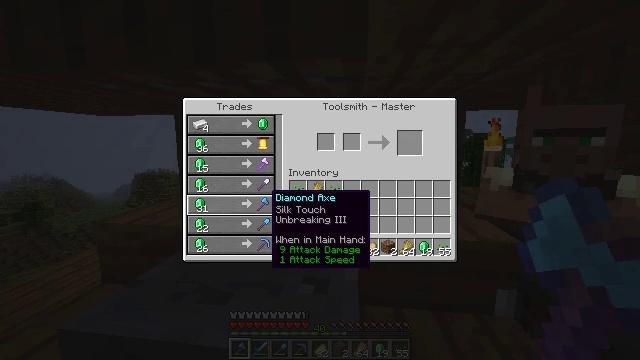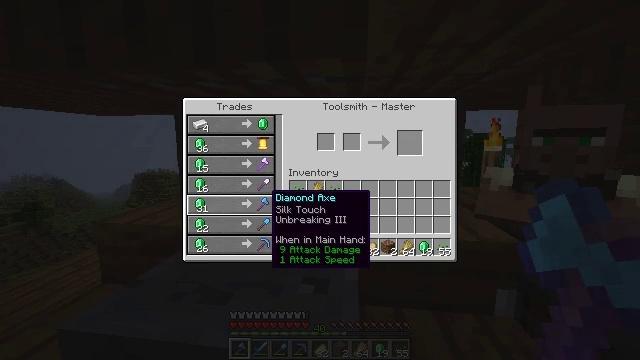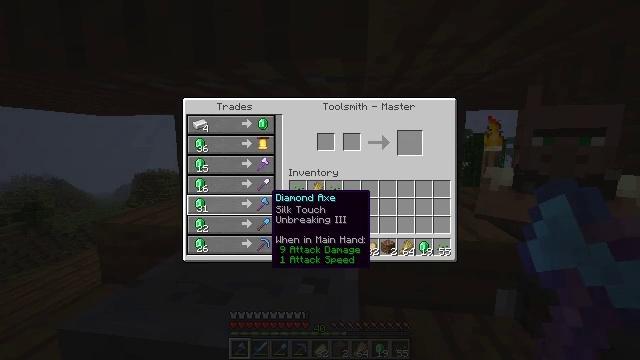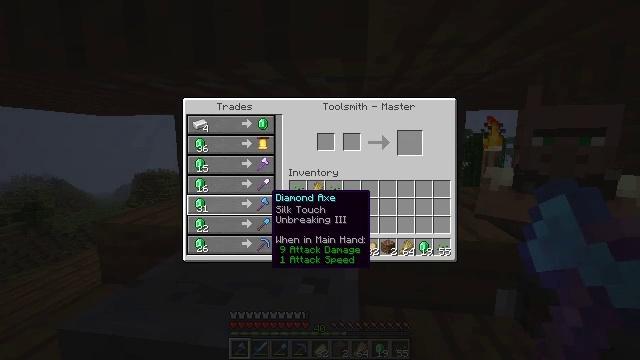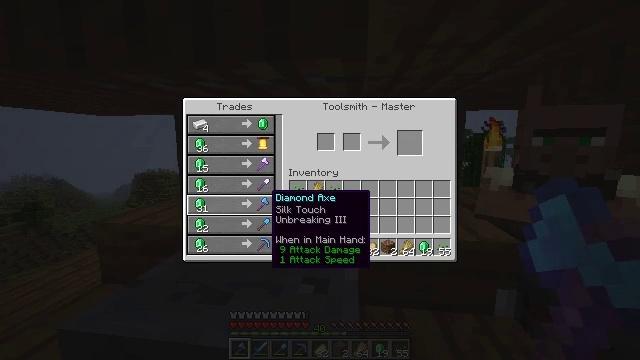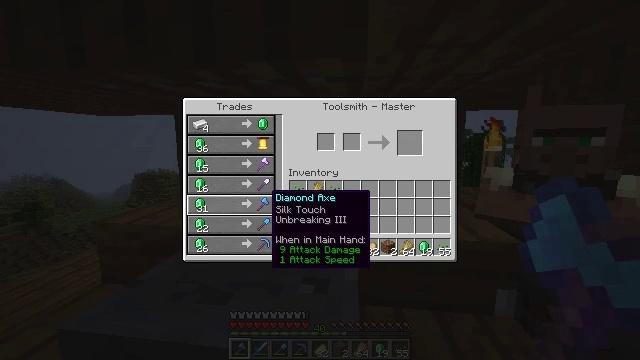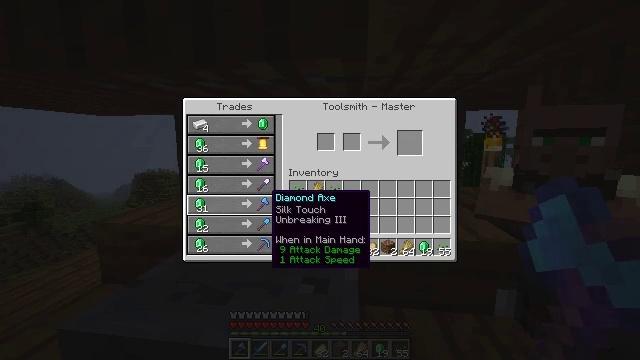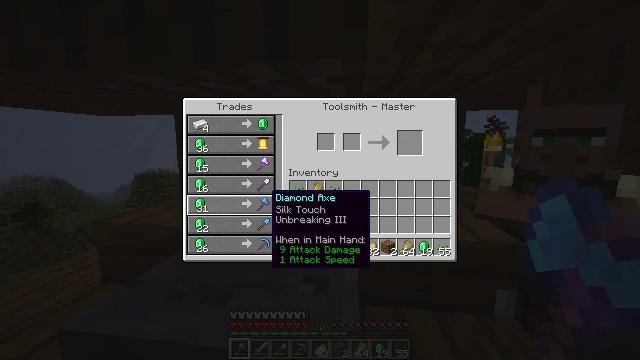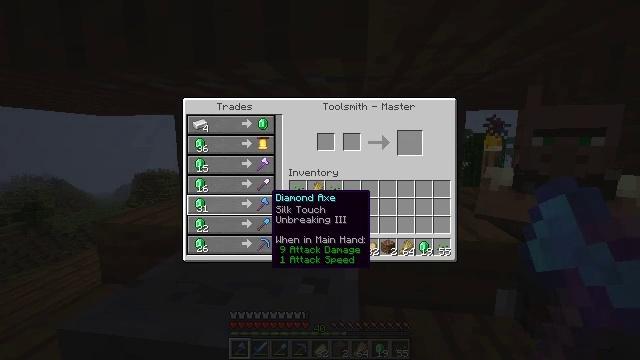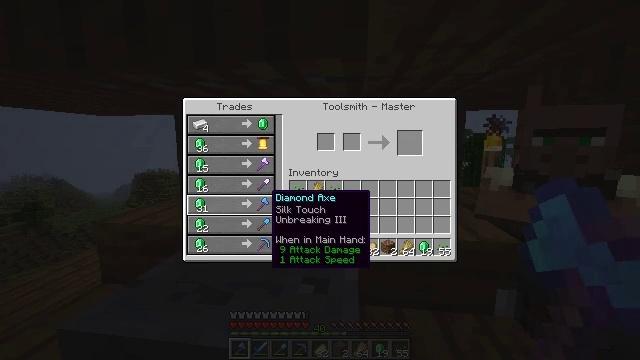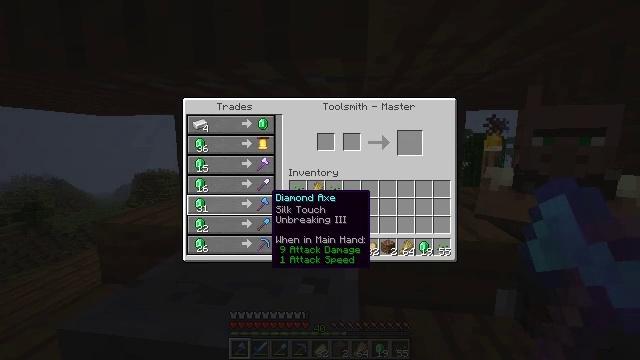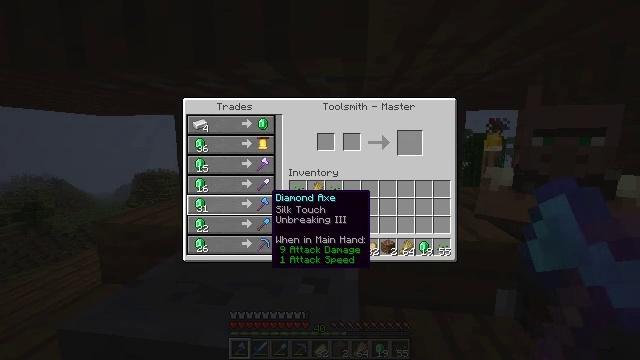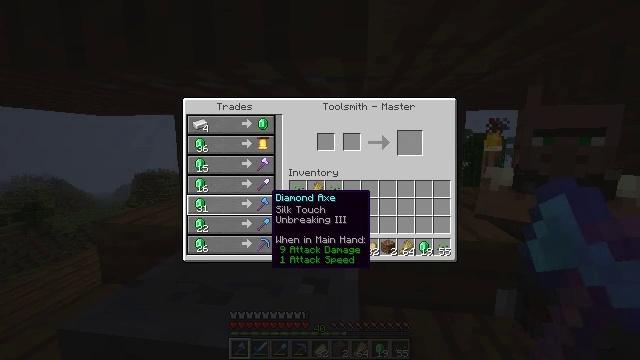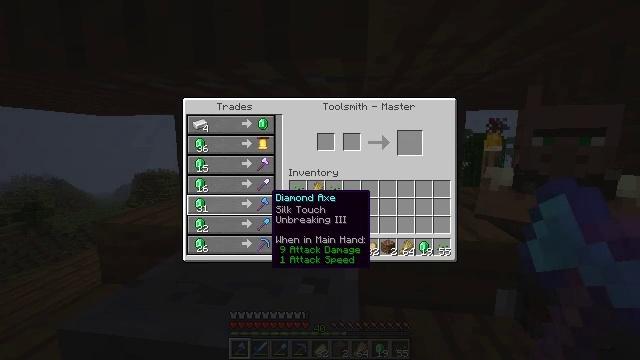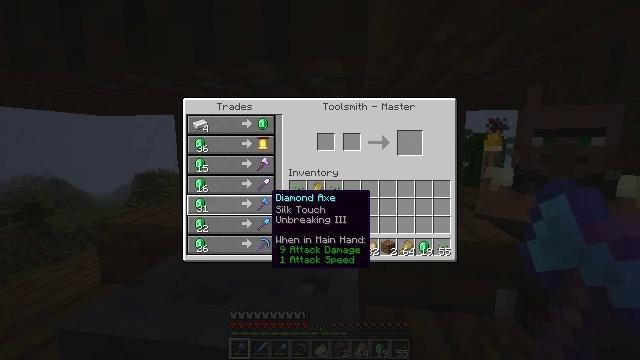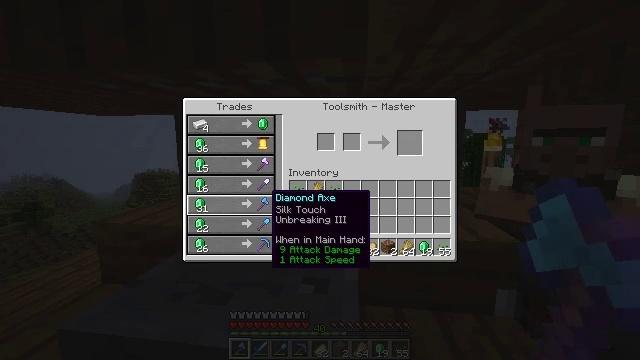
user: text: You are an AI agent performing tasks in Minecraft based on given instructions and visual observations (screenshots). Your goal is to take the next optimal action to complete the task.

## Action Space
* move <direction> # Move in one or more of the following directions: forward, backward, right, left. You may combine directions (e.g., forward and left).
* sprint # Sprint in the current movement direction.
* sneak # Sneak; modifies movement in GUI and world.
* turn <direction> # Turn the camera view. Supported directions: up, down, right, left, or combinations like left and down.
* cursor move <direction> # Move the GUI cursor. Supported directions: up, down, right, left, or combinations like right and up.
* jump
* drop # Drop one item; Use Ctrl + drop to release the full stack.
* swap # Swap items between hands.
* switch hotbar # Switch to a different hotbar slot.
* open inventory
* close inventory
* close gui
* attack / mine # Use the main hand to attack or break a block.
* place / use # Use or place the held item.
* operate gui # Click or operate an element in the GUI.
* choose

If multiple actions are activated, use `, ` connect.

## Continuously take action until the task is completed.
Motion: motion action
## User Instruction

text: Produce a diamond hoe at the crafting table.
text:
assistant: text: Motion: no_op
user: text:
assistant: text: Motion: no_op
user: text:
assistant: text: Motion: no_op
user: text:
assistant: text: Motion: no_op
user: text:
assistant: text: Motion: no_op
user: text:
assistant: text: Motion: no_op
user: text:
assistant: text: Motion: no_op
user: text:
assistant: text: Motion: no_op
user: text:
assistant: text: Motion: no_op
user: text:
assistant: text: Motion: no_op
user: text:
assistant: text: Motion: no_op
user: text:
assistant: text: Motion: no_op
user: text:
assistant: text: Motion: no_op
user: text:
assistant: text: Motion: no_op
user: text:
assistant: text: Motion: no_op
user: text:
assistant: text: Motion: no_op
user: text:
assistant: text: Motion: no_op
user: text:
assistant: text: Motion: no_op
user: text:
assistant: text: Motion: no_op
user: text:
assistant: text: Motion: no_op
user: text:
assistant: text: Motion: no_op
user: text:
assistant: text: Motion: no_op
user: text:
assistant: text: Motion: no_op
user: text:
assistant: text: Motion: no_op
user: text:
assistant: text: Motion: no_op
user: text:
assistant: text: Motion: no_op
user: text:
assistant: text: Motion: no_op
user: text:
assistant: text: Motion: no_op
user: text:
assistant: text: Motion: no_op
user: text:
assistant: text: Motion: no_op